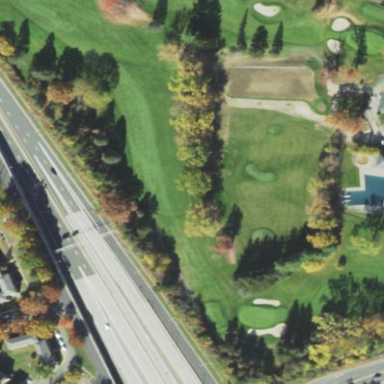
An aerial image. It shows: Golf pitch.